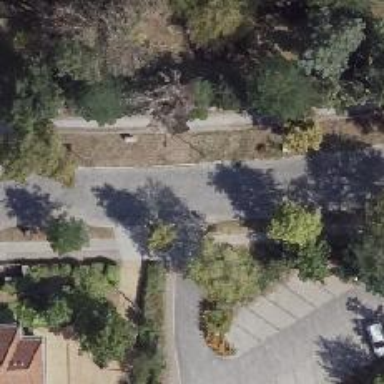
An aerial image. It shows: Residential road.